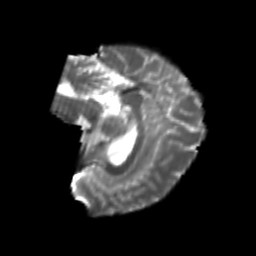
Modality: T2w
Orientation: sagittal
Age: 24
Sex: female
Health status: healthy
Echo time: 0.074 s